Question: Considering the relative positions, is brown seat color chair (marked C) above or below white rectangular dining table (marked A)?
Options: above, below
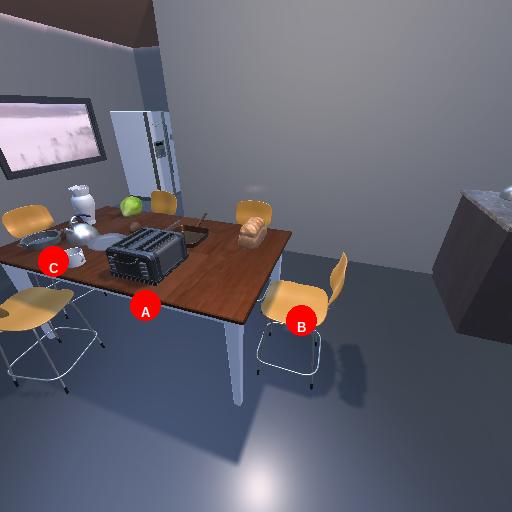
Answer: above